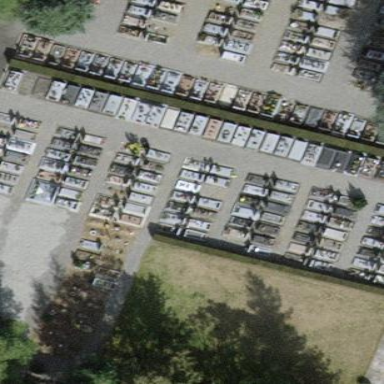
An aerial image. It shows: Sector within cemetery.